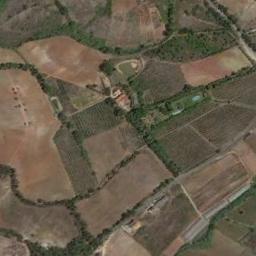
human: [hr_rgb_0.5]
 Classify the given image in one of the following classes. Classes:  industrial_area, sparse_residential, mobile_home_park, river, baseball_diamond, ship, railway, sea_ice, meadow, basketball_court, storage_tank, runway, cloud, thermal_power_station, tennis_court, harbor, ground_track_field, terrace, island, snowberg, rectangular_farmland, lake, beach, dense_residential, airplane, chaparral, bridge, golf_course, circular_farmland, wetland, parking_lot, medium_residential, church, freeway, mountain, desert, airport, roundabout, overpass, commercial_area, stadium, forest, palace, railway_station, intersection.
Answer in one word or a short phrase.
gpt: terrace